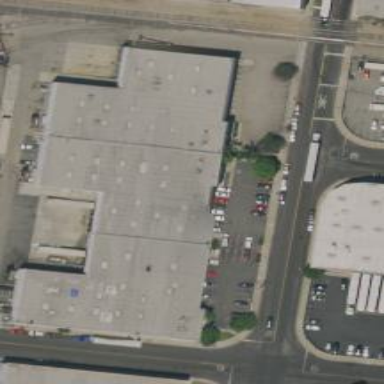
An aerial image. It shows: Warehouse.